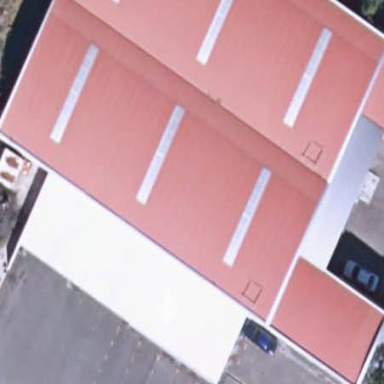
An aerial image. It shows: Industrial building.